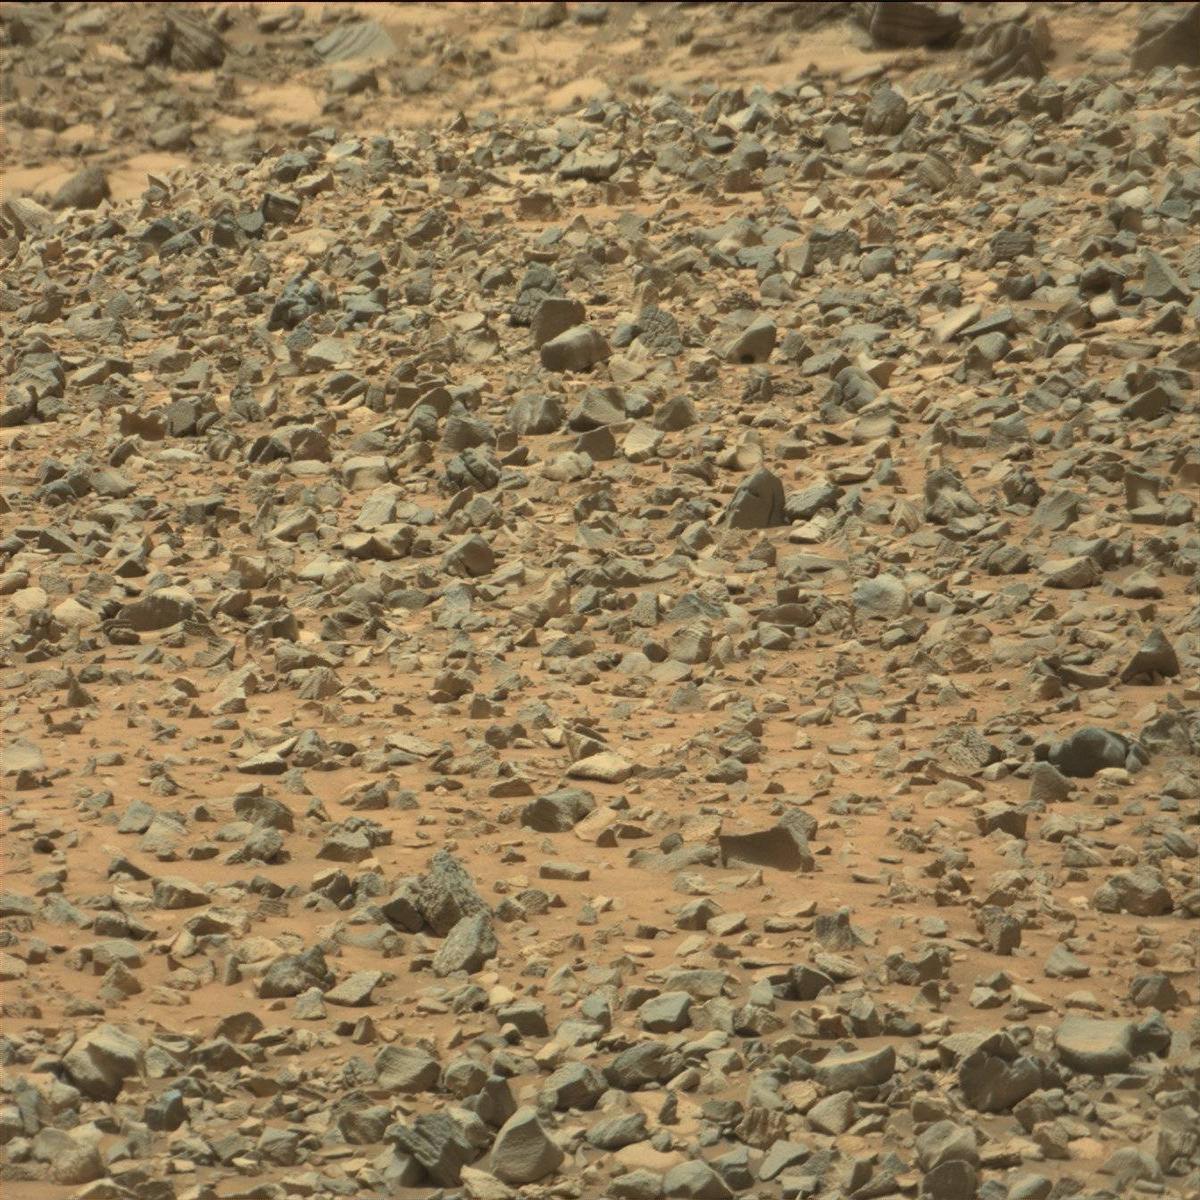
Terrain classes present: Bedrock, Rock, Sand / Soil